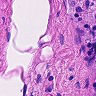
Metastatic tissue present: no